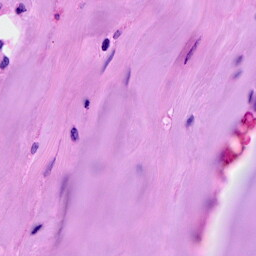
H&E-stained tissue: Breast